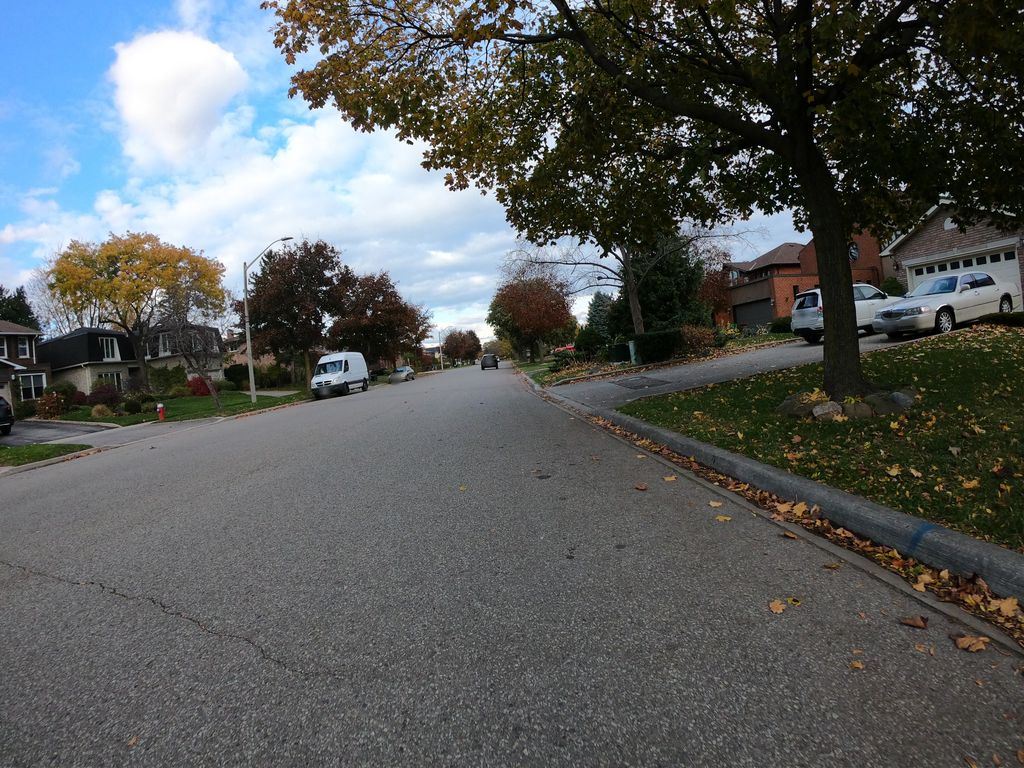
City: toronto